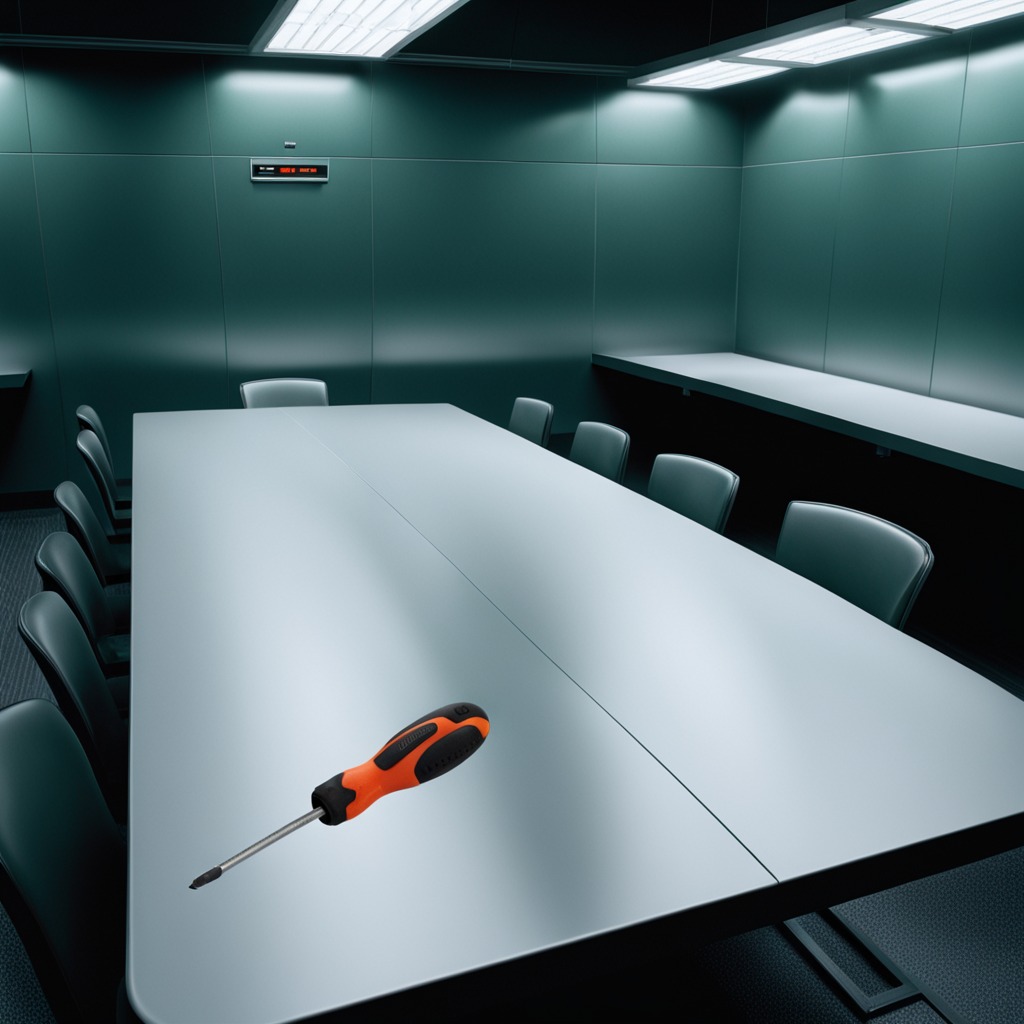
A screwdriver lying on a clean empty table in a railway signal maintenance room lit by harsh overhead fluorescents photorealistic surface textures crisp shadows high dynamic range